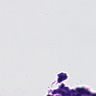
Metastatic tissue present: no